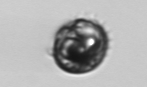
Label: Proterythropsis